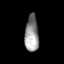
Tissue: skin
Cell type: Fibroblasts
Senescence score: 0.7215
Nuclear area (px): 488
Mean DAPI intensity: 147.043